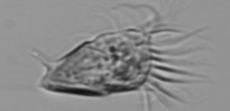
Label: Strombidium_morphotype1